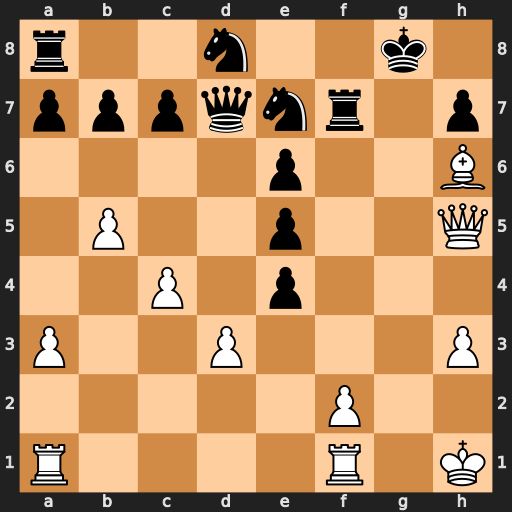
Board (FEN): r2n2k1/pppqnr1p/4p2B/1P2p2Q/2P1p3/P2P3P/5P2/R4R1K
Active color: w
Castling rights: -
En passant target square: -
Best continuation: Rg1+ Ng6 Rxg6+ hxg6 Rg1 Rg7 Rxg6